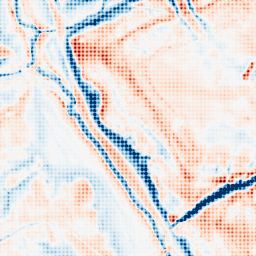
Category: edge_preserving
Decomposition family: guided
Decomposition parameters: radius: 8
eps: 1
Upsampling method: sinc_blackman
Upsampling parameters: scale: 8
kernel_size: 8
Upsampling scale: 8